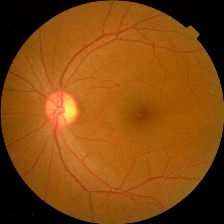
Diabetic retinopathy grade: No DR